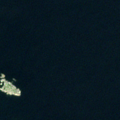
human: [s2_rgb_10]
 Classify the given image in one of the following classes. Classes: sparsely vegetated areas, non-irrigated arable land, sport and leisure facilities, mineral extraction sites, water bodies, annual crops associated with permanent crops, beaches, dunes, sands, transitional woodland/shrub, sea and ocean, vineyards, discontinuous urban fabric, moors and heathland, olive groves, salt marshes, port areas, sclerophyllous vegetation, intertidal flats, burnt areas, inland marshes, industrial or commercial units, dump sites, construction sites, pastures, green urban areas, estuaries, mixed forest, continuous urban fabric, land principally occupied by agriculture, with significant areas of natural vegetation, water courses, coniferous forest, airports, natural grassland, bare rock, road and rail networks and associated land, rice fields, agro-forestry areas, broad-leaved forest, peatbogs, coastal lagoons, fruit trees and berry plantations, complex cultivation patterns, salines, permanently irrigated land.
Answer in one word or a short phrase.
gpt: sea and ocean